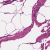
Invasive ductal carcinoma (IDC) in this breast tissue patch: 0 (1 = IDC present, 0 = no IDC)